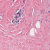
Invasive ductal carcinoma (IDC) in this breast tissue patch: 0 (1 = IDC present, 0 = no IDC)